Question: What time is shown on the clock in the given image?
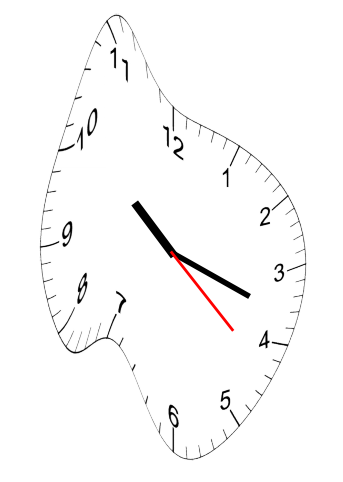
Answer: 10:18:22